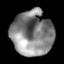
Tissue: lung
Cell type: Myeloid cells
Senescence score: 0.1596
Nuclear area (px): 1823
Mean DAPI intensity: 133.542